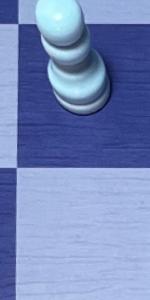
Label: Empty